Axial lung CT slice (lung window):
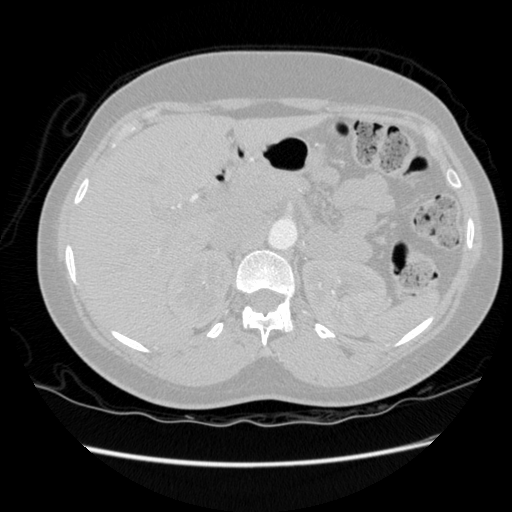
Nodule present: no